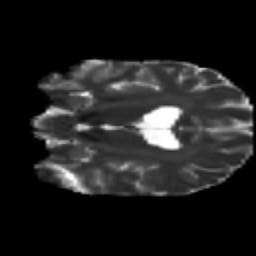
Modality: T2w
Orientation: coronal
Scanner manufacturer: ge
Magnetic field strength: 3 T
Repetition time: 8.8 s
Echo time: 0.085 s